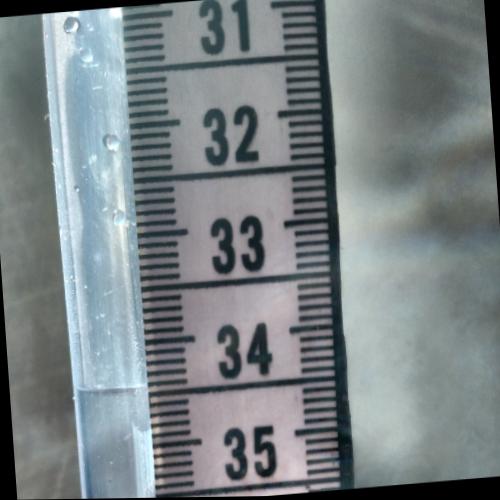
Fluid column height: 34.4 cm